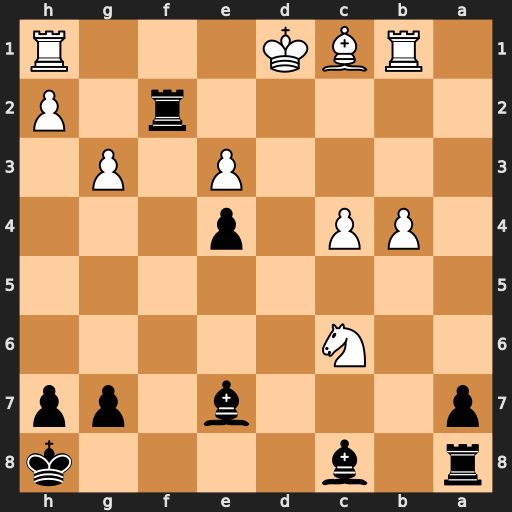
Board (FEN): r1b4k/p3b1pp/2N5/8/1PP1p3/4P1P1/5r1P/1RBK3R
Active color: b
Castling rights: -
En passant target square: -
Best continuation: Bg4+ Ke1 Re2+